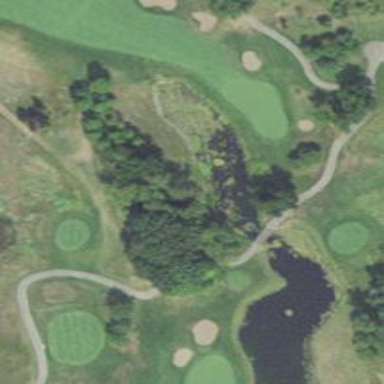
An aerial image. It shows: Water hazard on golf course.